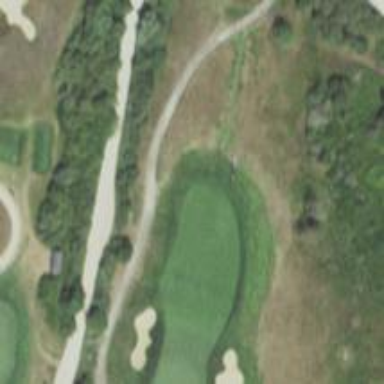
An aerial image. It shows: Path used for both walking and golf.